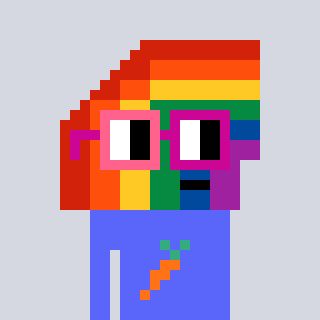
a pixel art character with square pink and red glasses, a rainbow-shaped head and a purple-colored body on a cool background